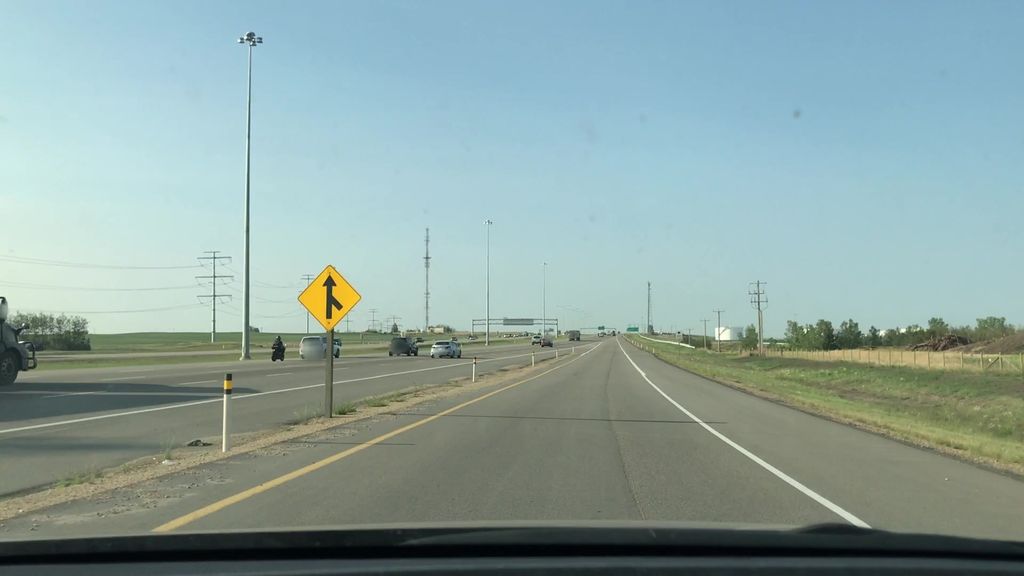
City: edmonton